Interaction volume radius: 5 \u00c5
Interaction volume height: 40 \u00c5
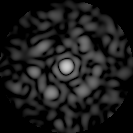
Disorder parameter: 0.8016